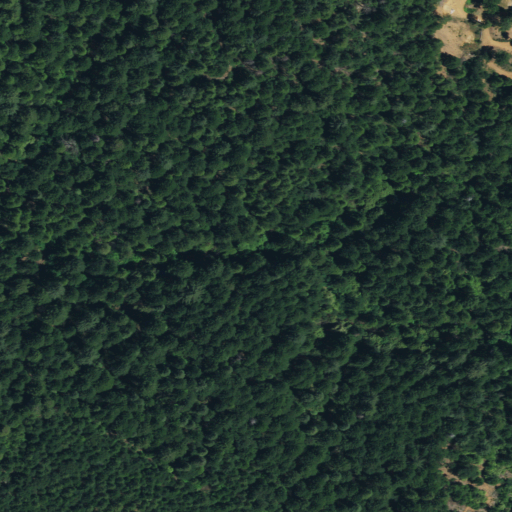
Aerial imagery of valley in California named South Fork Long Canyon containing evergreen forest, mixed forest, and open development